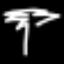
Label: palm tree